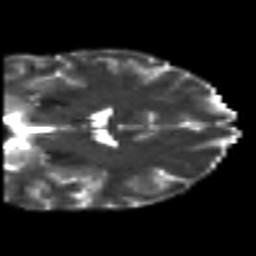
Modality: T2w
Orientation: coronal
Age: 26
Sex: female
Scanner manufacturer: siemens
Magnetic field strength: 3 T
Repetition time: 7 s
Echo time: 0.0926 s